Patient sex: M
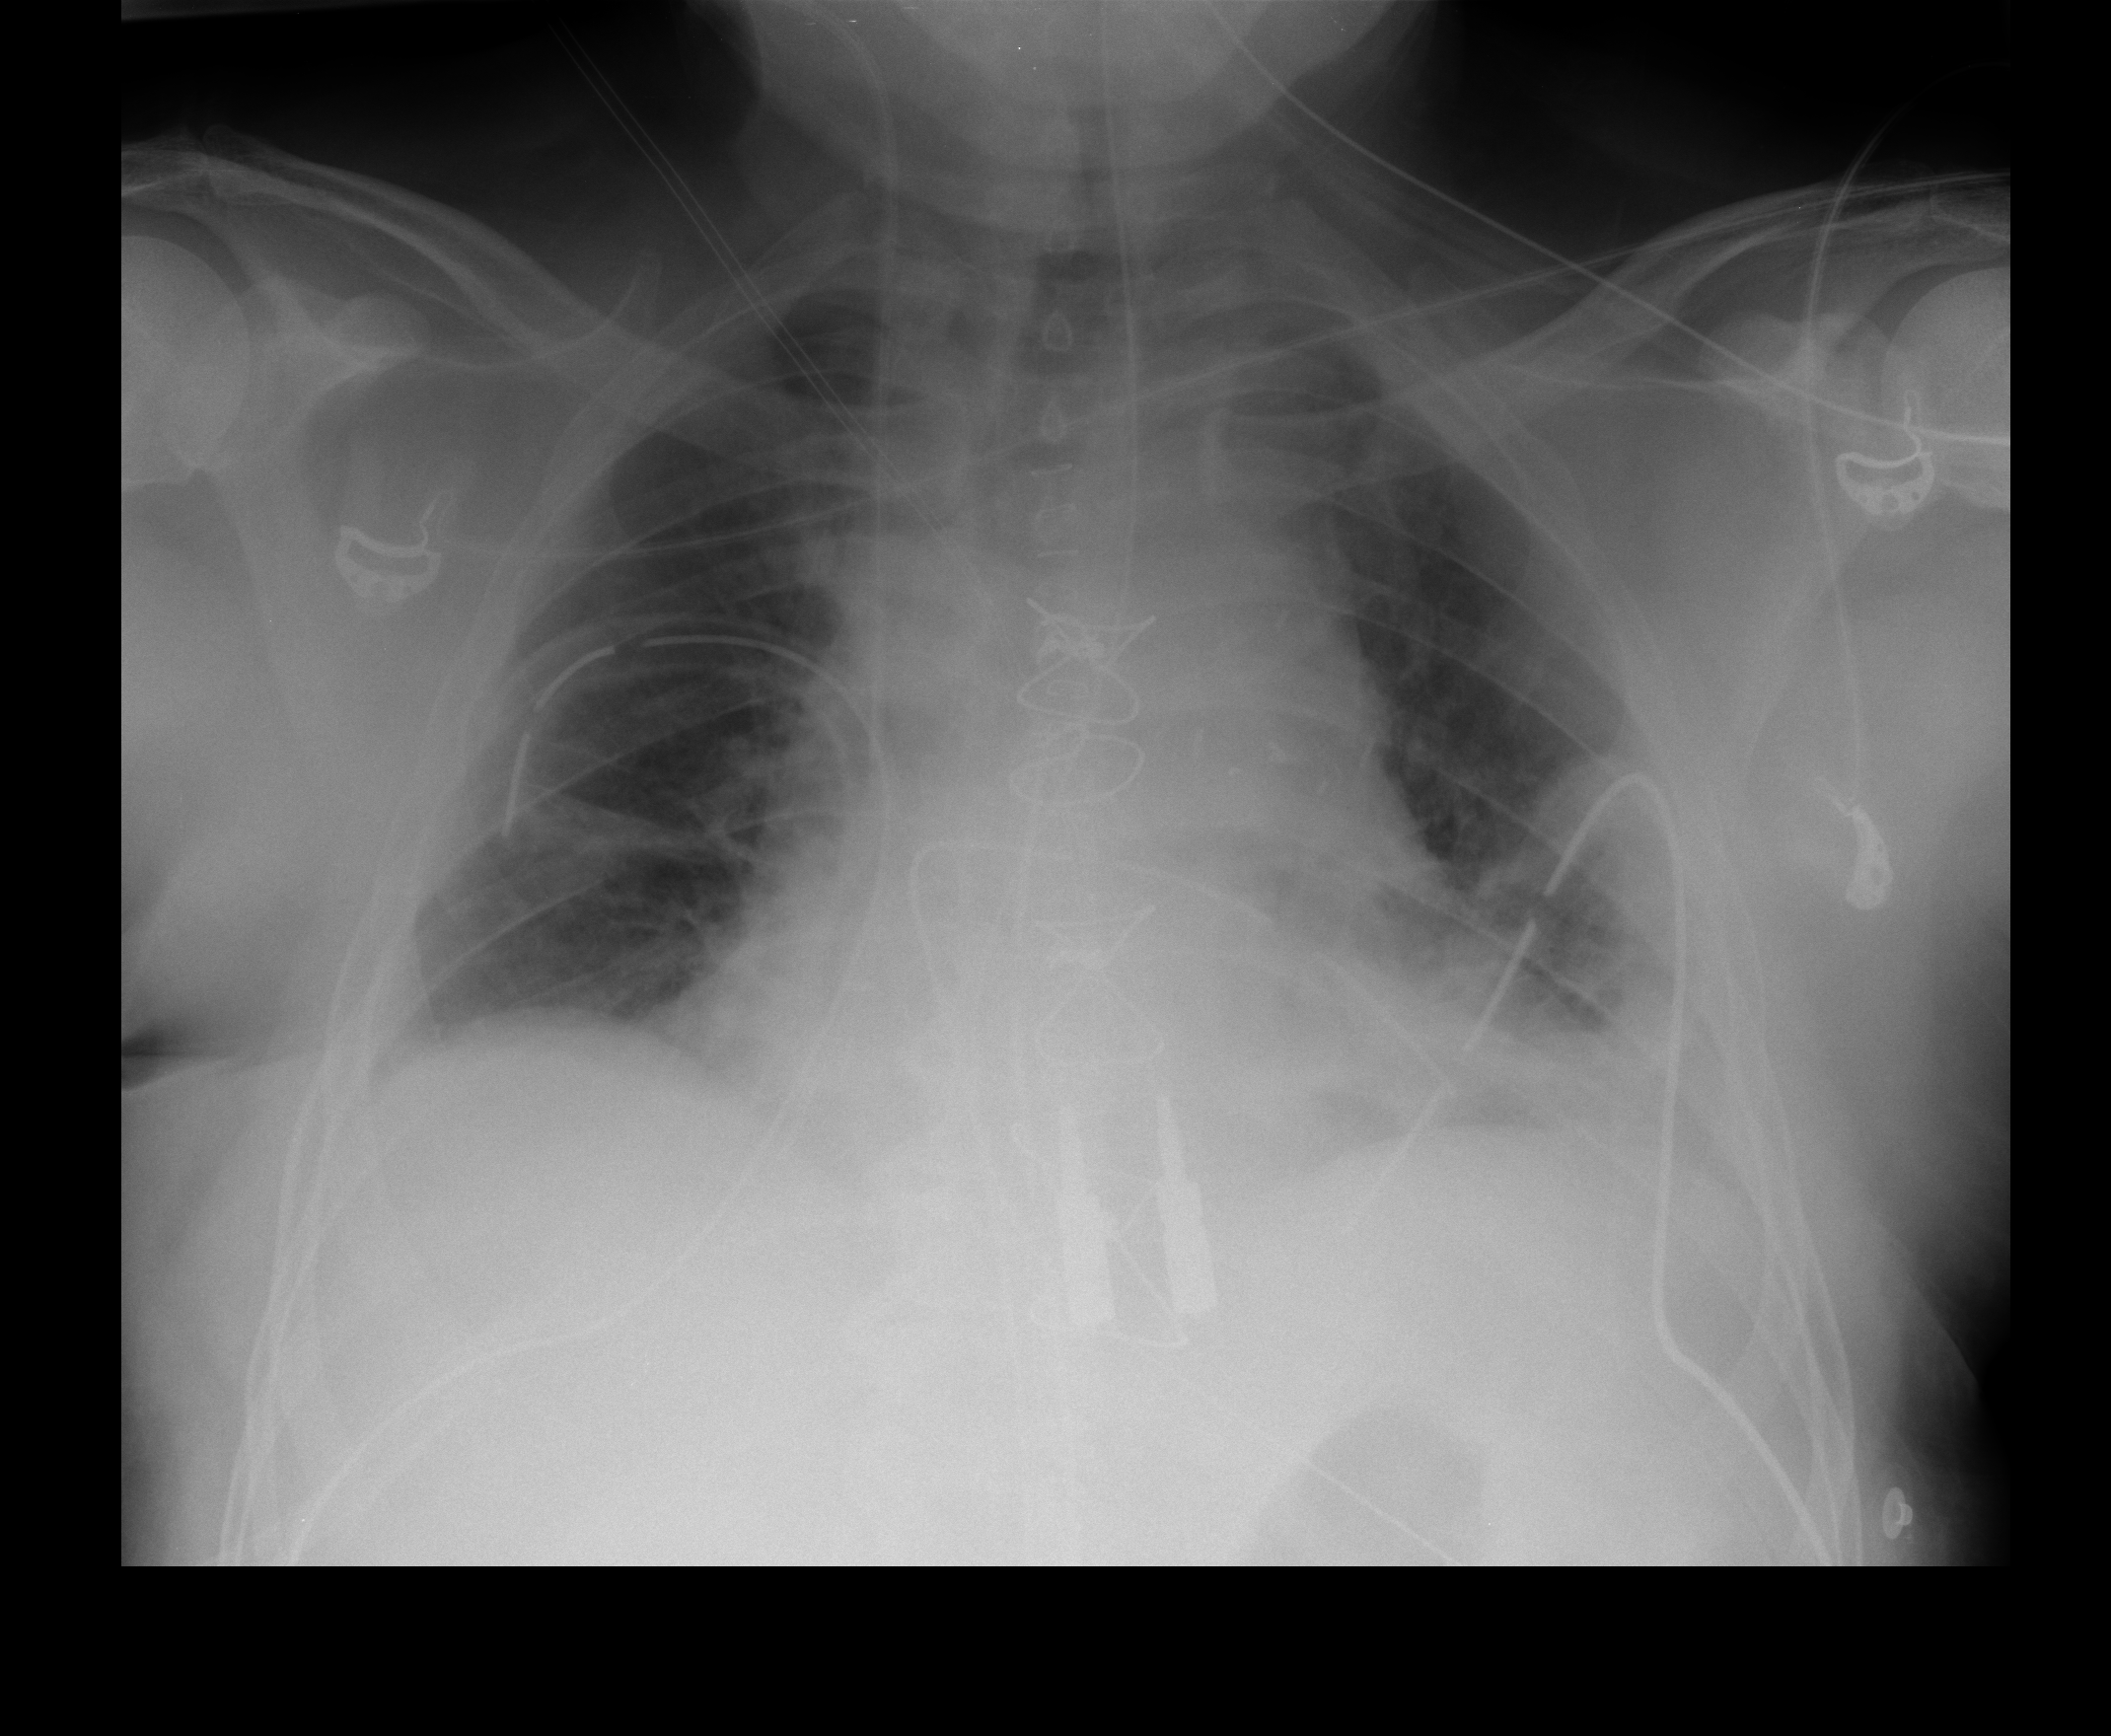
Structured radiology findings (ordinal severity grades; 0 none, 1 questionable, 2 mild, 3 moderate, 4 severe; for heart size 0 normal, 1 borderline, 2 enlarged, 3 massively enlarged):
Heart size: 2
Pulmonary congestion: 2
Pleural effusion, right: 1
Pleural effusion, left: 2
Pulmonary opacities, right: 0
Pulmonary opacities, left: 0
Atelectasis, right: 0
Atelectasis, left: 3